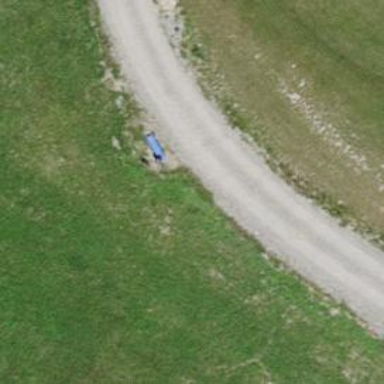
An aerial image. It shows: Gravel path with grade2 track type.